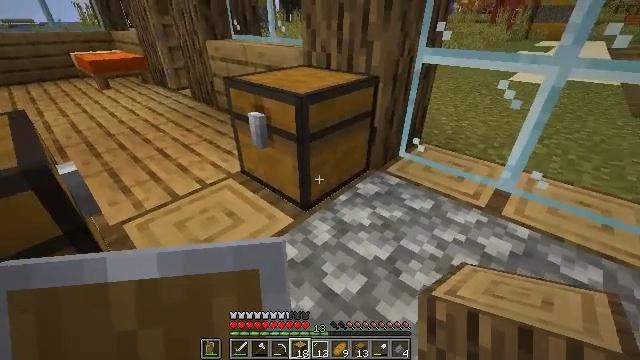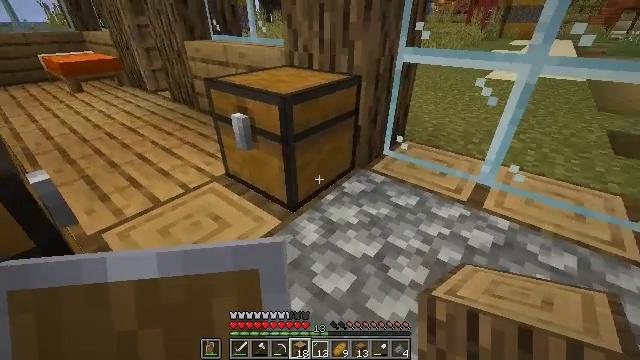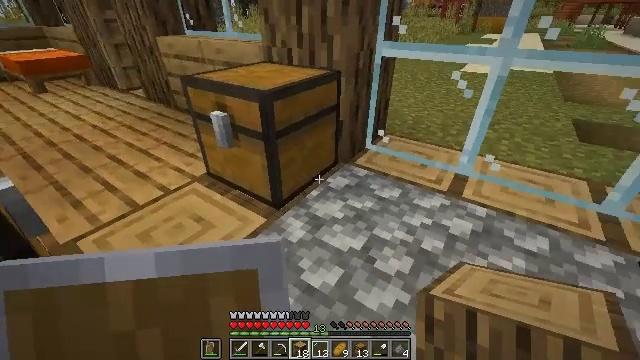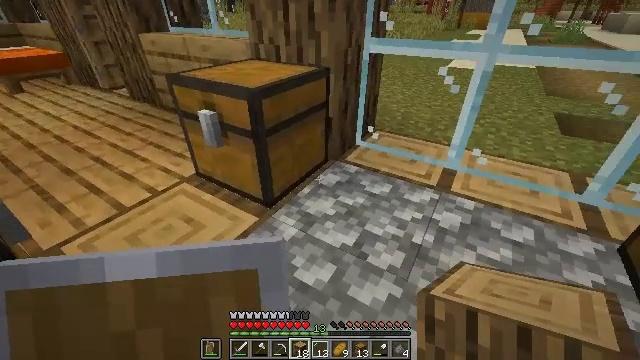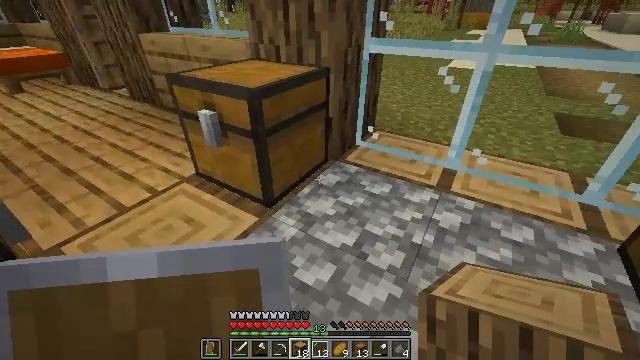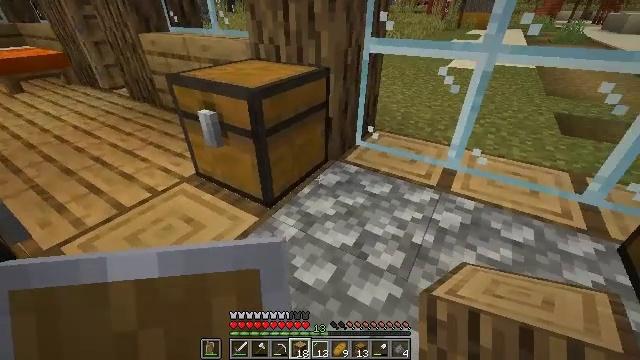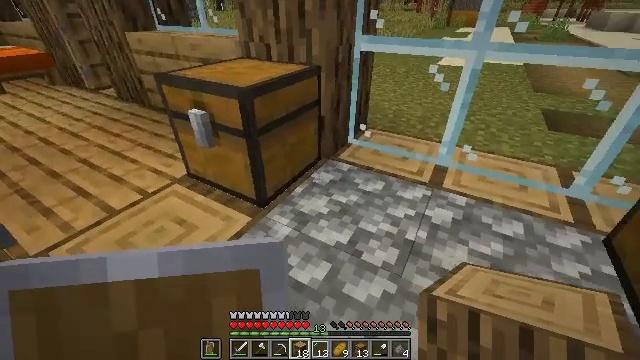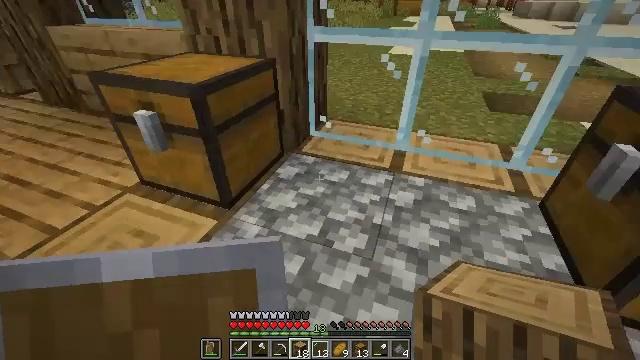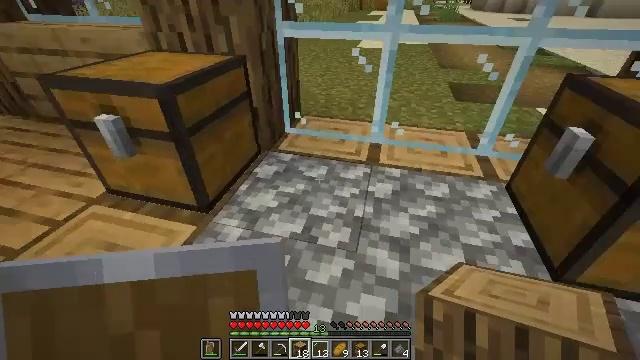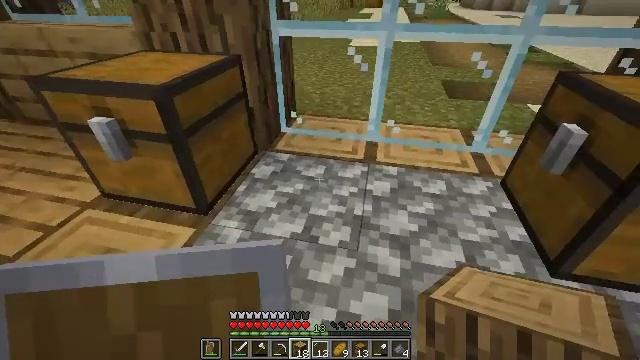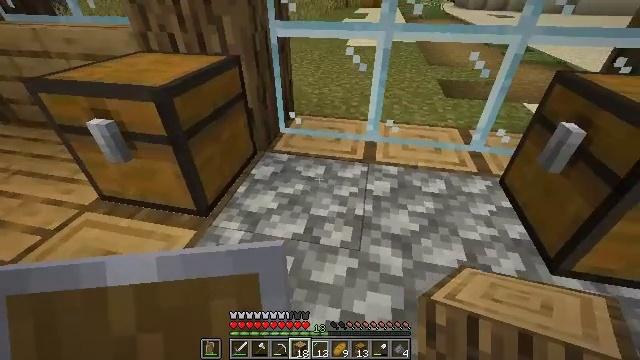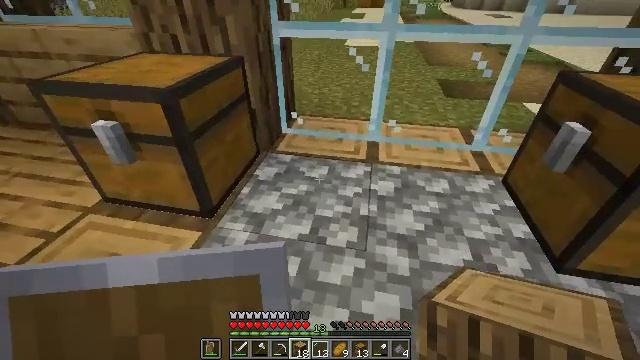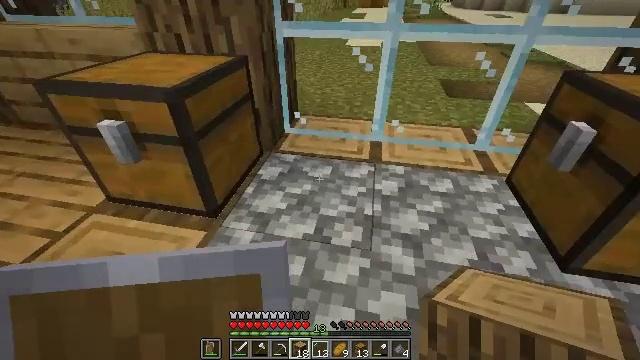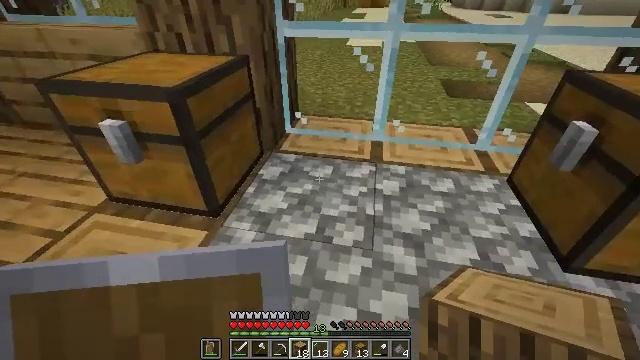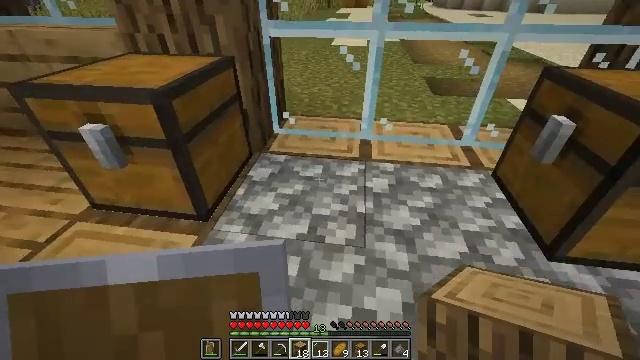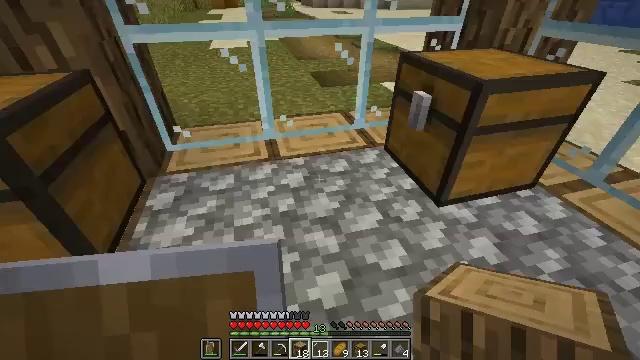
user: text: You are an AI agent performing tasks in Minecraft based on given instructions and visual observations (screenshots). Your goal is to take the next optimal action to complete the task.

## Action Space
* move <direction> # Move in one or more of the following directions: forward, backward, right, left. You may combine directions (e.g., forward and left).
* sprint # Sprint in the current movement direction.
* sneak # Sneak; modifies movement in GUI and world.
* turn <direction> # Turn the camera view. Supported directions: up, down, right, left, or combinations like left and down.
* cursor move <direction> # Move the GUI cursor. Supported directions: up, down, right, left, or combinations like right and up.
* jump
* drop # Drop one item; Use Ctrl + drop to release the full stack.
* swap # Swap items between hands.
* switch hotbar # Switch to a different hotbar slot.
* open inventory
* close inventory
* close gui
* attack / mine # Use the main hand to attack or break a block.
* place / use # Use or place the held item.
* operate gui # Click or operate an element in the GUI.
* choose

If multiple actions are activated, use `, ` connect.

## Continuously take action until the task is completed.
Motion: motion action
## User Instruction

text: Mine a chest to move it.
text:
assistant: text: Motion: sneak, turn right
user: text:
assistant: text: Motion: sneak, turn right
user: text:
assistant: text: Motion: sneak, turn right
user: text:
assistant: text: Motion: sneak
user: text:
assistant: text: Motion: sneak
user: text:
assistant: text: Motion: sneak, turn right
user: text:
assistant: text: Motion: sneak, turn right and down
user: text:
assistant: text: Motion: move left, sneak, turn right
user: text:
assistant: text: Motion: move left, sneak, turn right
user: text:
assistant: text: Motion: move left, sneak
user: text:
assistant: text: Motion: sneak
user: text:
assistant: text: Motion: sneak
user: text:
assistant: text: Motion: sneak
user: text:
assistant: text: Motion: sneak, turn right
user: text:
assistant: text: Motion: turn right
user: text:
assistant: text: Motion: turn right and up
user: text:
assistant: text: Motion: turn right
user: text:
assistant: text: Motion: move forward
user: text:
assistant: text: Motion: move forward, turn right
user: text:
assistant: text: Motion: move forward, turn right
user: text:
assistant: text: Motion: move forward
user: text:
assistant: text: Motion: no_op
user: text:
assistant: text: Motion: no_op
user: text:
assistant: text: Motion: sneak
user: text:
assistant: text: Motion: sneak
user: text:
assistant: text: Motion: sneak, turn right
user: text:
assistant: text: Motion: sneak, turn right
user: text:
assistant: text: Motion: sneak, turn right
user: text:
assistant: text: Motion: sneak, attack / mine
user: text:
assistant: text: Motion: sneak, turn right, attack / mine